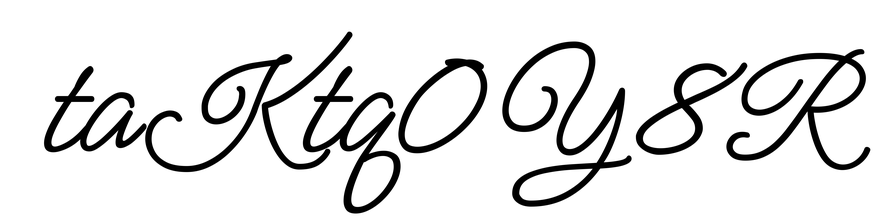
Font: MeowScript-Regular